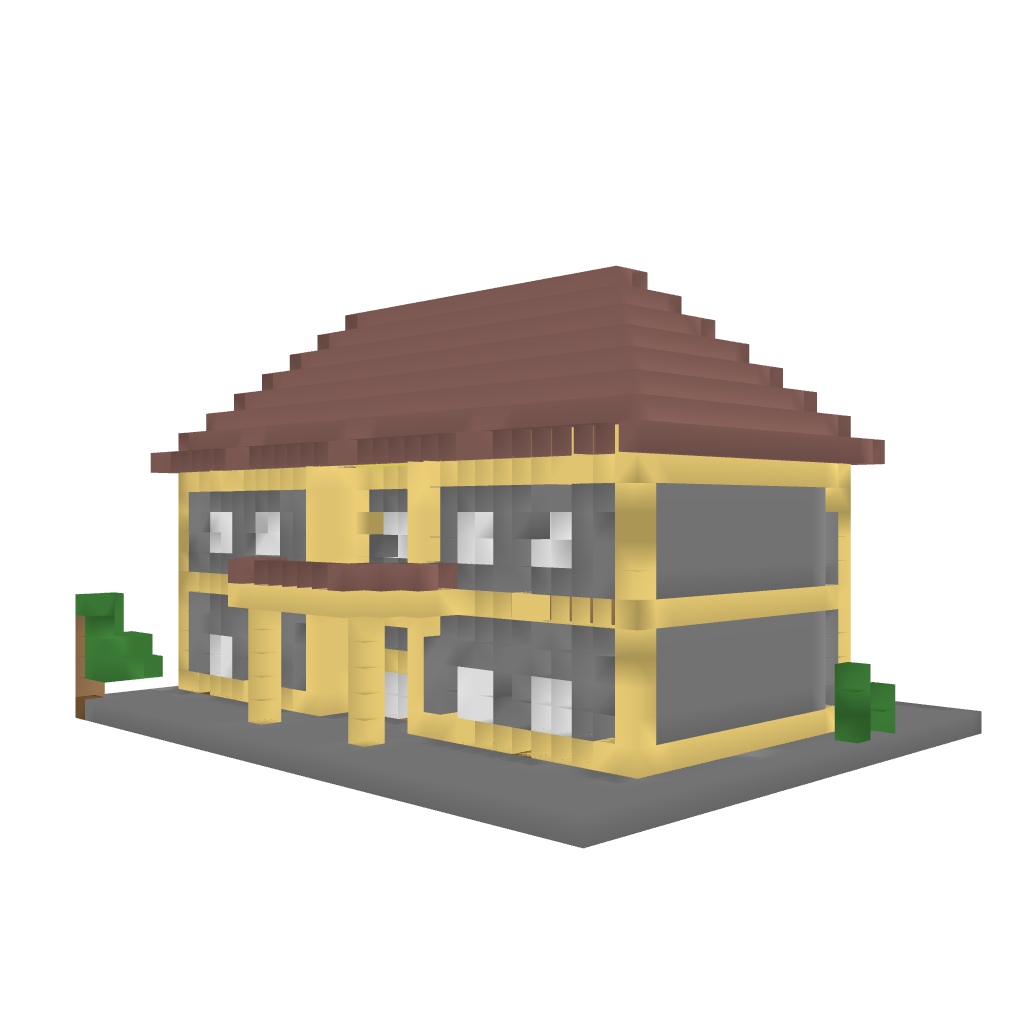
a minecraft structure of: Lewis's House high quality